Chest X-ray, PA view. Patient: 32 years old, sex M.
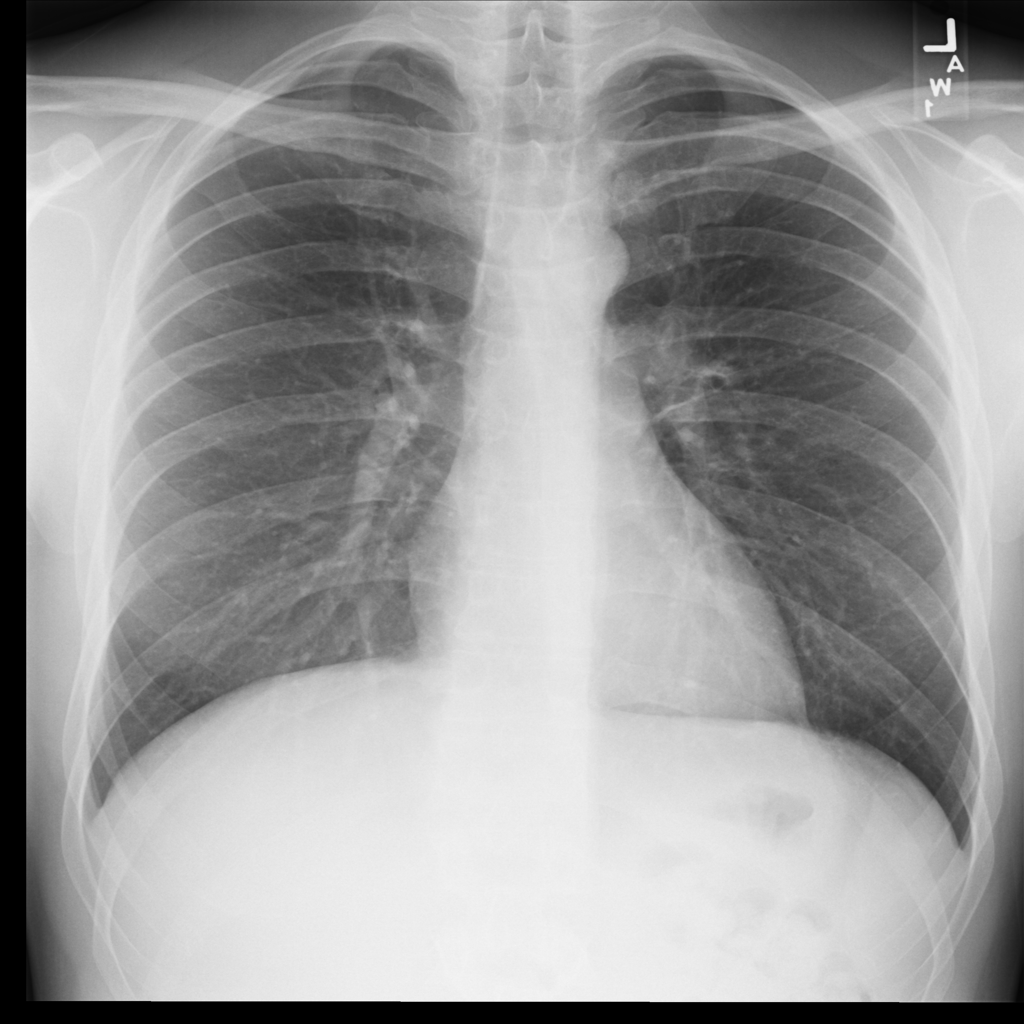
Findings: Infiltration